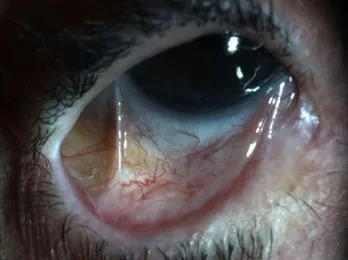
Foreshortening and symblepharon of the right lower palpebral conjunctiva.
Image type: medical_photograph (other_medical_photograph)